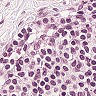
Metastatic tissue present: no